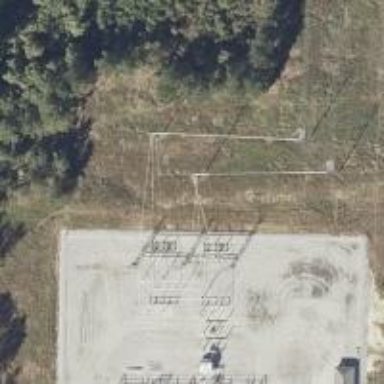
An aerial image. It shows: Power pole.